Question:
Hi, my problem is increasing the table row automatically. Actually, when I click GET button the product type and product name values are getting from database. Here, after getting those values, I will give another id based on that id again for values will come. But it was not setting in another row. Here is my 'java' code and 'jsp':
'''
Class.forName("com.mysql.jdbc.Driver");
System.out.println("driver loaded");
System.out.println("Driver is loaded");
Connection con= (Connection) DriverManager.getConnection("jdbc:mysql://localhost:3306/charms?user=root&password=root");
System.out.println("Connection created");
Statement st =con.createStatement();
String query="select * from product where ProductType_v='"+a+"' and ProductId_v='"+b+"'";
ResultSet rs = (ResultSet)st.executeQuery(query);
int i=0;
while(rs.next())
{
i++;
request.getSession().setAttribute("edit","success");
request.getSession().setAttribute("proType ", rs.getString("ProductType_v"));
request.getSession().setAttribute("proId", rs.getString("ProductId_v"));
request.getSession().setAttribute("strength", rs.getString("Strength_v"));
request.getSession().setAttribute("proName", rs.getString("ProductName_v"));
request.getSession().setAttribute("brand", rs.getString("BrandName_v"));
request.getSession().setAttribute("generic", rs.getString("GenricName_v"));
request.getSession().setAttribute("uom", rs.getString("UOM_v"));
request.getSession().setAttribute("formE", rs.getString("FormE_v"));
request.getSession().setAttribute("presReqd", rs.getString("PresReqd_v"));
}
if(i==0)
{
request.getSession().setAttribute("edit", "fail");
}
}
catch(Exception e)
jsp code
<tr>
<td>
<input class="textfield-form-date-req" type="text" id="pro_type">
</td>
<%
if(editStatus =="success")
{
%>
<script type="text/javascript">
document.getElementById("pro_type").value='<%=session.getAttribute("proType")%>';
</script>
<%
}
<td>
<input class="textfield-form-date-req" type="text" id="pro_id">
</td>
<%
if(editStatus =="success")
{
%>
<scripttype="text/javascript">
document.getElementById("pro_id").value='<%=session.getAttribute("proName")%>';
</script>
<%
}
%>
<td></td>
<td></td>
<td></td>
<td></td>
<td></td>
<td></td>
<td></td>
<td></td>
<td></td>
<td></td>
<td></td>
</tr>
'''
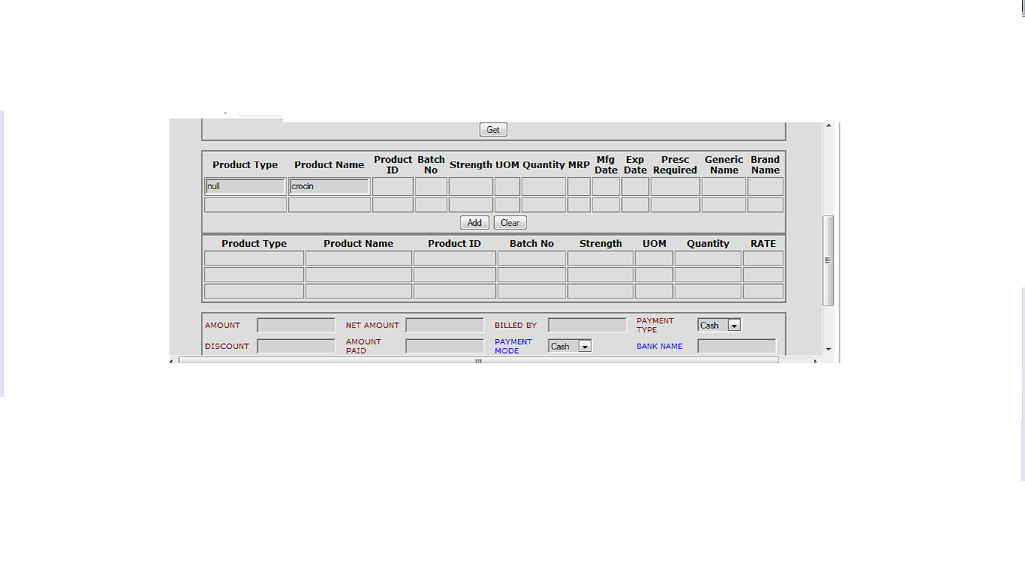
Answer: I have created a sample for you with 'ajax'. It gets the data from the 'server side' and append it , in the existing table.
The jar files I have used is ,
1. jackson-all-1.9.0.jar - to convert the java object to json format
2. servlet-api-2.4.jar - for servlet
My 'TableAppend.jsp' will be,
'''
<%@ page language="java" contentType="text/html; charset=UTF-8"
pageEncoding="UTF-8"%>
<!DOCTYPE html PUBLIC "-//W3C//DTD HTML 4.01 Transitional//EN" "http://www.w3.org/TR/html4/loose.dtd">
<html>
<head>
<meta http-equiv="Content-Type" content="text/html; charset=UTF-8">
<title>Insert title here</title>
<script
src="http://ajax.googleapis.com/ajax/libs/jquery/1.10.2/jquery.min.js">
</script>
<script type="text/javascript">
$(document).ready(function() {
//alert("DOM is ready");
});
function sendData() {
$.ajax({
type : 'POST',
url : "TableAppend",
data : "name=" + $('#name').val() + "&age=" + $('#age').val()
+ "&sid=" + new Date(),
dataType : 'html',
success : function(result) {
//alert("Result ::::>>> "+result);
if(result != null && $.trim(result) != "" && result != undefined){
var json = JSON.parse(result);
//alert(json.name);
//alert(json.age);
appendToTable(json.name, json.age);
}
},
error : function(e) {
alert('Error in Processing');
}
});
}
function appendToTable(name, age) {
var tr = "<tr><td>" + name + "</td><td>" + age + "</td></tr>"
$('#mytable').append(tr);
}
</script>
</head>
<body>
Name :
<input type="text" id="name" name="name" /> Age :
<input type="text" id="age" name="age" />
<input type="button" value="Append to table" onclick="sendData()">
<br></br>
<br></br>
<br></br>
<table id="mytable" border="1">
<tbody>
<tr>
<th>Name</th>
<th>Age</th>
</tr>
<tr>
<td>HumanBeing</td>
<td>25</td>
</tr>
<tr>
<td>Saideep</td>
<td>26</td>
</tr>
</tbody>
</table>
</body>
</html>
'''
My 'TableAppend.java servlet' will be,
'''
public class TableAppend extends HttpServlet {
private static final long serialVersionUID = 1L;
/**
* Default constructor.
*/
public TableAppend() {
// TODO Auto-generated constructor stub
}
/**
* @see HttpServlet#doGet(HttpServletRequest request, HttpServletResponse response)
*/
protected void doGet(HttpServletRequest request, HttpServletResponse response) throws ServletException, IOException {
// TODO Auto-generated method stub
}
/**
* @see HttpServlet#doPost(HttpServletRequest request, HttpServletResponse response)
*/
protected void doPost(HttpServletRequest request, HttpServletResponse response) throws ServletException, IOException {
// TODO Auto-generated method stub
response.setCharacterEncoding("UTF-8");
response.setContentType("UTF");
PrintWriter out = response.getWriter();
request.setCharacterEncoding("UTF-8");
String name = request.getParameter("name");
String age = request.getParameter("age");
String json ="";
System.out.println("-----------------");
if(name != null && age != null){
TableAppendPojo obj = new TableAppendPojo();
obj.setName(name);
obj.setAge(age);
ObjectMapper mapper = new ObjectMapper();
json = mapper.writeValueAsString(obj);
System.out.println("json : "+json);
}
out.println(json);
}
}
'''
Then 'java class' will be,
'''
public class TableAppendPojo {
private String name;
private String age;
public String getName() {
return name;
}
public void setName(String name) {
this.name = name;
}
public String getAge() {
return age;
}
public void setAge(String age) {
this.age = age;
}
}
'''
Please apply the above logic in your code . In your case , you don't need to give the data from the 'UI'. You retrieves the data from the 'database' in the 'servlet'.So please convert the retrieved data from the 'database' to the 'json' format and append it to the 'table'.
Hope this helps.